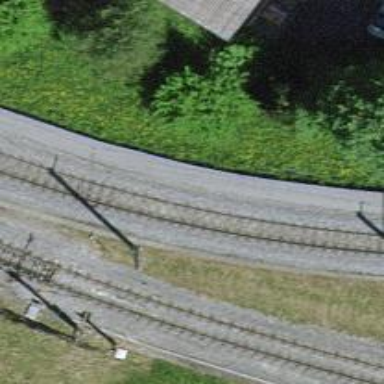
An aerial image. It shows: Narrow-gauge railway with single track. The railway is electrified with contact line.